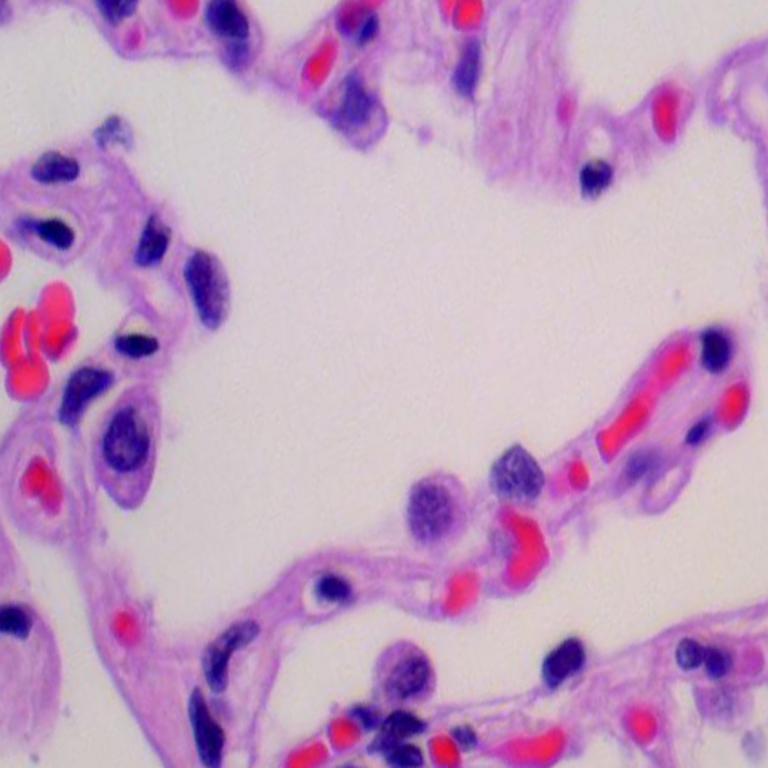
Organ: lung
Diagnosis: benign